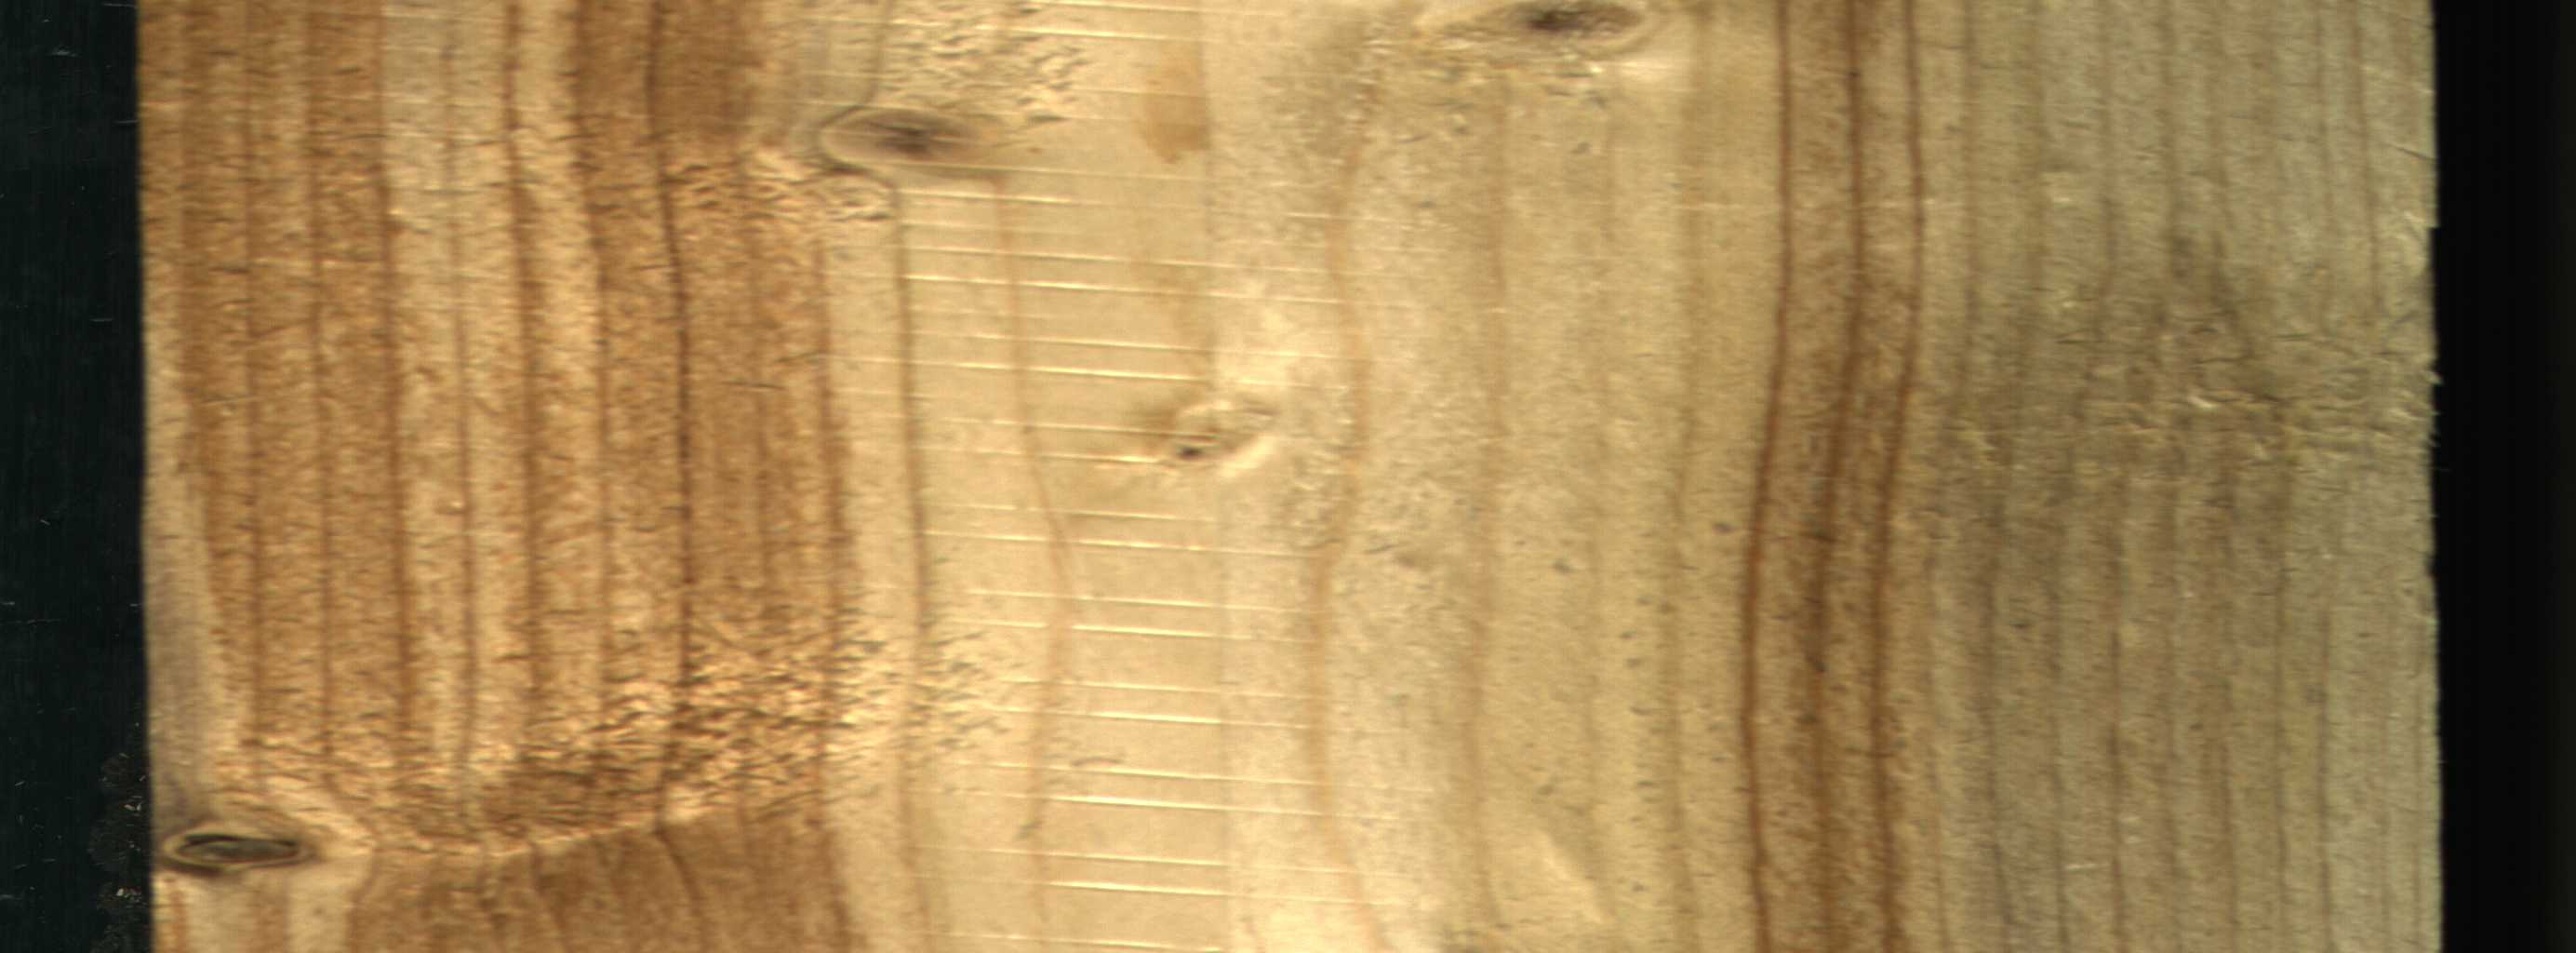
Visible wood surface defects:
Live_Knot
Live_Knot
Live_Knot